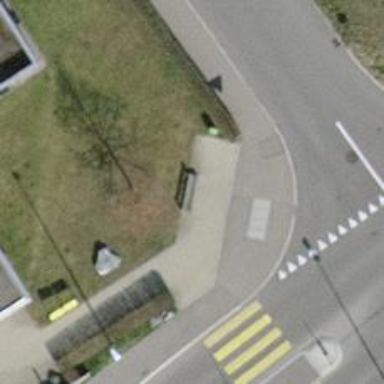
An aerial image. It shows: Brown bench.